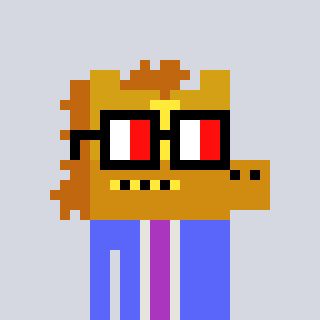
a pixel art character with square glasses with black frames and red eyes, a yellow horse-shaped head and a purple-colored body on a cool background